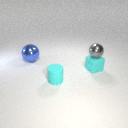
small gray metal sphere above small cyan rubber cube